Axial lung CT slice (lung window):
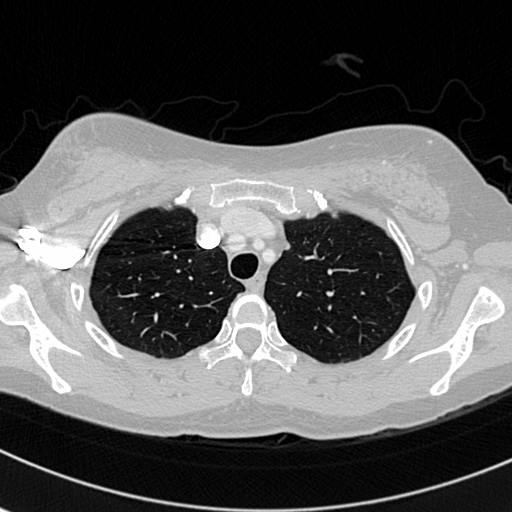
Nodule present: no